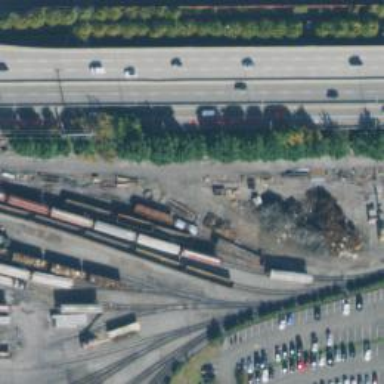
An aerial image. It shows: Railway yard.